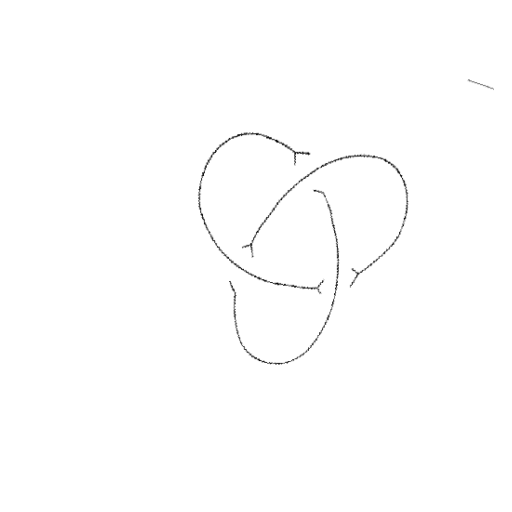
Crossing number: 3